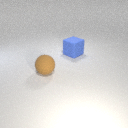
large brown rubber sphere to the left of large blue rubber cube